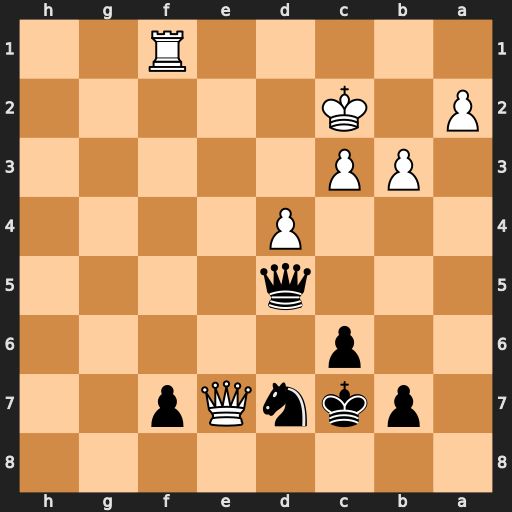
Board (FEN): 8/1pknQp2/2p5/3q4/3P4/1PP5/P1K5/5R2
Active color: b
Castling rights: -
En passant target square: -
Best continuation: Qg2+ Kd1 Qxf1+